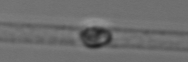
Label: Dactyliosolen_blavyanus